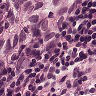
Metastatic tissue present: yes